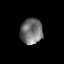
Tissue: lung
Cell type: Epithelial cells
Senescence score: 0.2326
Nuclear area (px): 568
Mean DAPI intensity: 112.914